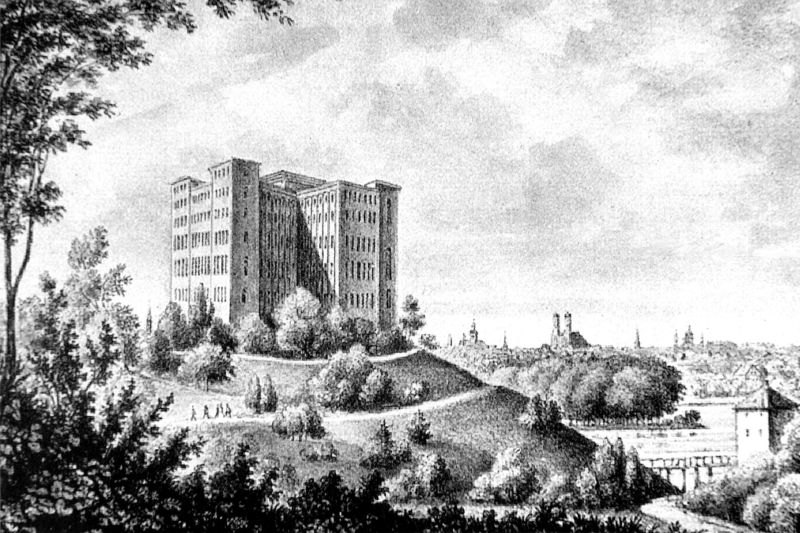
Titel: Maximilianeum in München, fertiggestellter Mittelteil - Ansicht von NO
Künstler: Friedrich Bürklein
Standort: München
Institution: Stadtmuseum, Graphische Sammlung
Schlagwörter: baum, berg, blätter, dunkel, gruppe, himmel, laub, schatten, wasser, weiß, wolken, bäume, fluss, kirchturm, landschaft, menschen, see, stadt, äste, fenster, grau, hell, licht, schwarz, straße, zeichnung, ausblick, dach, gebäude, gras, haus, park, schloss, weg, wiese, ast, bach, baumstamm, horizont, hügel, natur, stamm, weite, zweige, brücke, busch, büsche, gebüsch, kirche, sträucher, wege, insel, pflanzen, wald, turm, ansicht, perspektive, vedute, hang, dorf, dächer, grafik, graphik, böschung, flus, hoch, fotografie, kirchtürme, stadtansicht, straßen, punkte, burg, bayern, türme, münchen, palast, dom, festung, druck, schwarzweiss, radierung, stich, lithografie, isar, wanderer, gehölz, stadtmauer, viadukt, kupferstich, serpentinen, licth, frauenkirche, hochhaus, st. peter, baum bäume, gedspeicher, höhenburg, kichr, waolken, stadtdarstellung, festujng